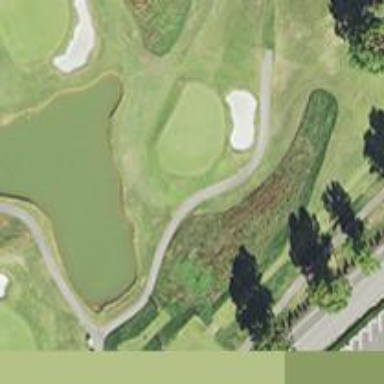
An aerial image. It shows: Golf hole.